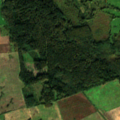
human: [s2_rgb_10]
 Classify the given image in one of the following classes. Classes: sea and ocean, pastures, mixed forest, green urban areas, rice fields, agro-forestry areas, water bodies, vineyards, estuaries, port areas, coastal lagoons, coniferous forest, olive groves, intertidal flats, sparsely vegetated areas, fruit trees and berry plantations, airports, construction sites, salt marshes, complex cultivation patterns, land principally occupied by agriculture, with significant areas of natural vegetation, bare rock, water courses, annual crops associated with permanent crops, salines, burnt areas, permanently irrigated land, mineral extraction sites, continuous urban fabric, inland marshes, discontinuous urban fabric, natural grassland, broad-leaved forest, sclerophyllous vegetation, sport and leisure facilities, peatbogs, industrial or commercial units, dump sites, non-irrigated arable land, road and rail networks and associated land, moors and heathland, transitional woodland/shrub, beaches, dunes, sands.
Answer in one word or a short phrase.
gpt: non-irrigated arable land, land principally occupied by agriculture, with significant areas of natural vegetation, broad-leaved forest, mixed forest, transitional woodland/shrub